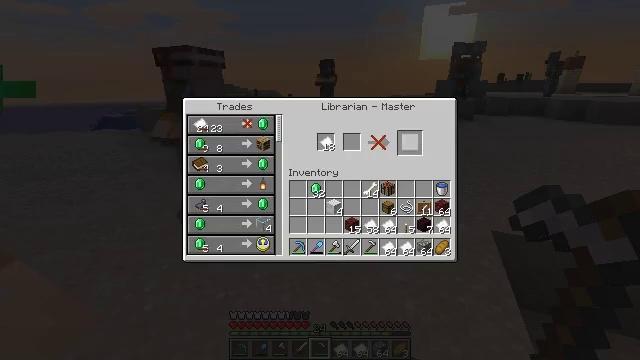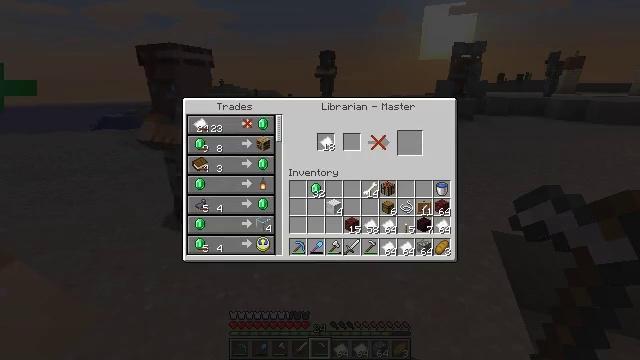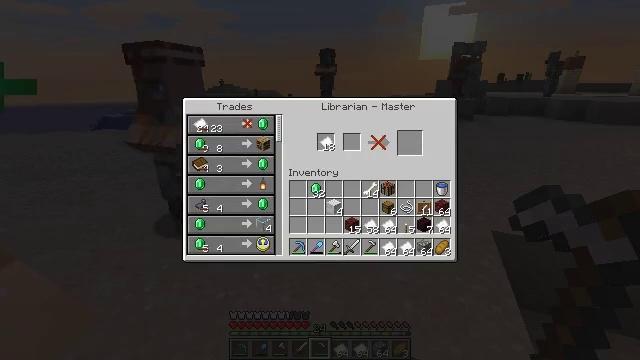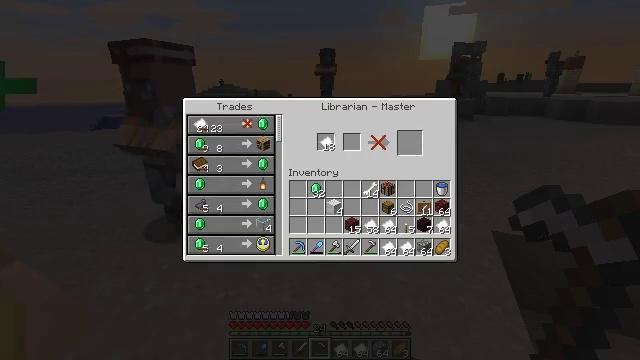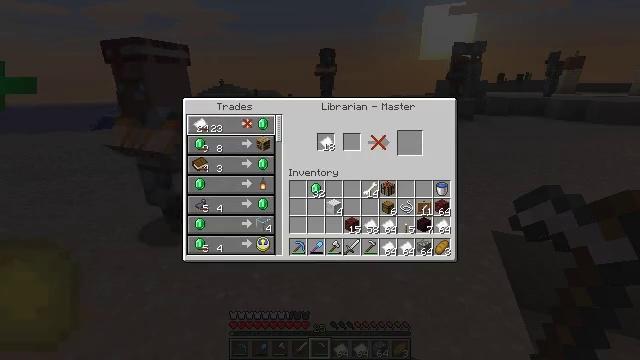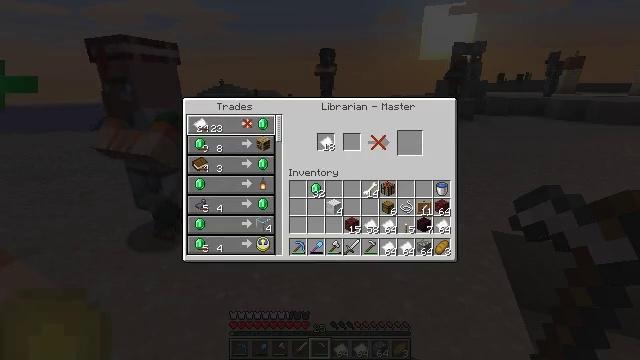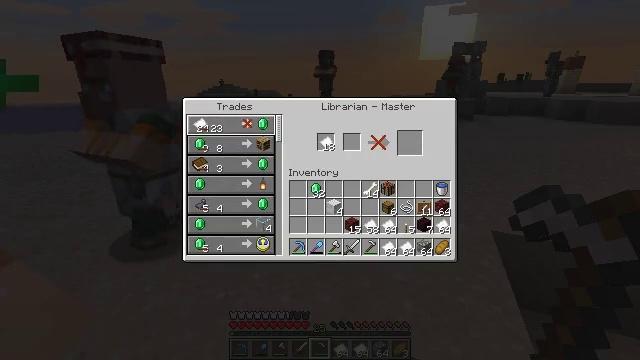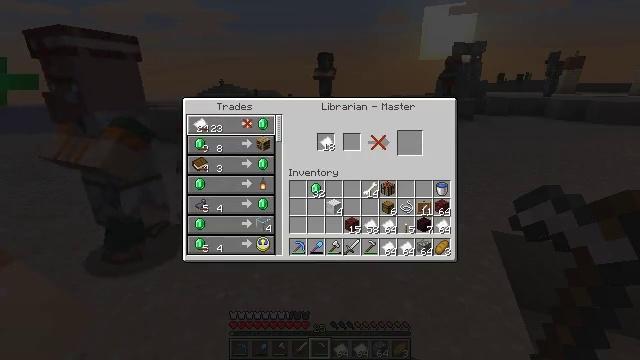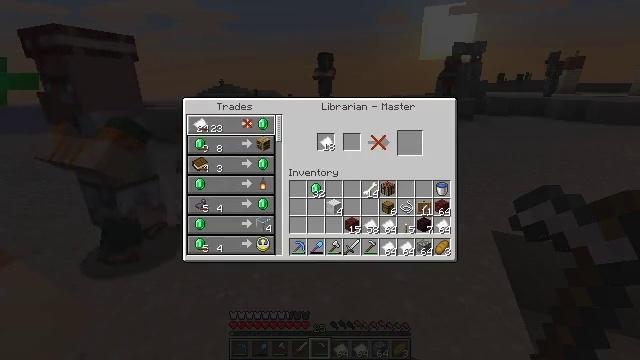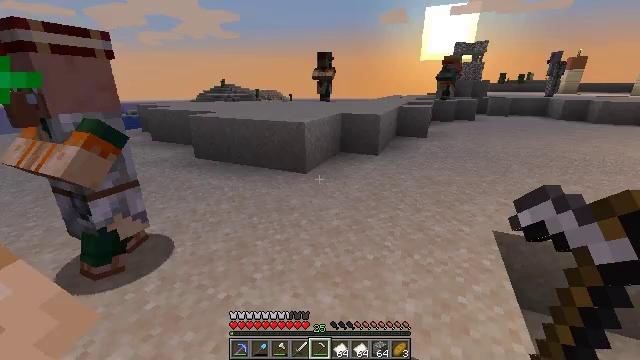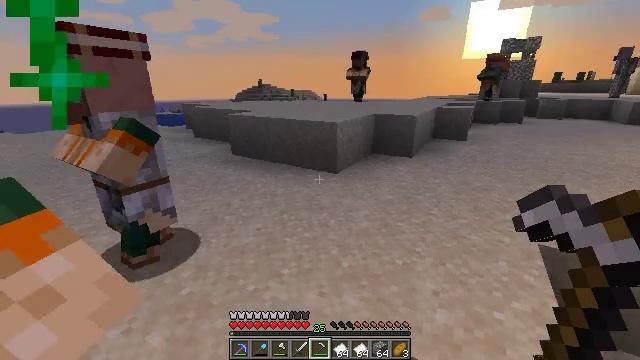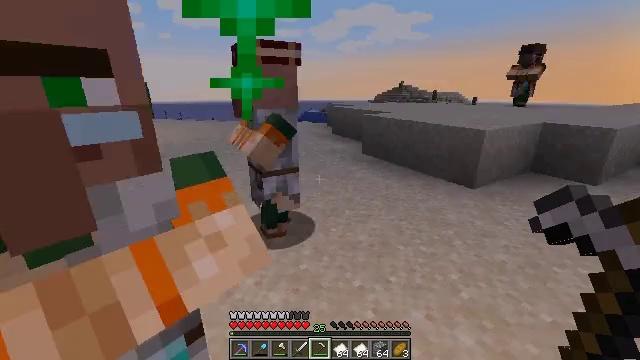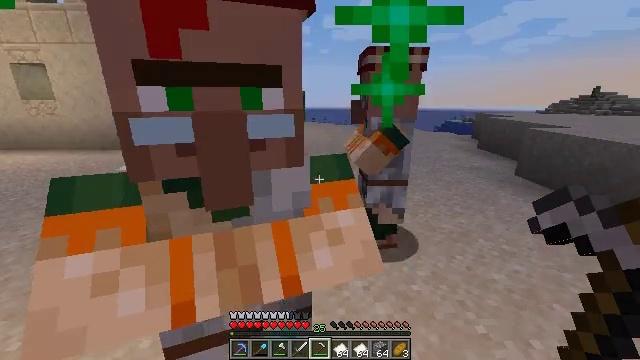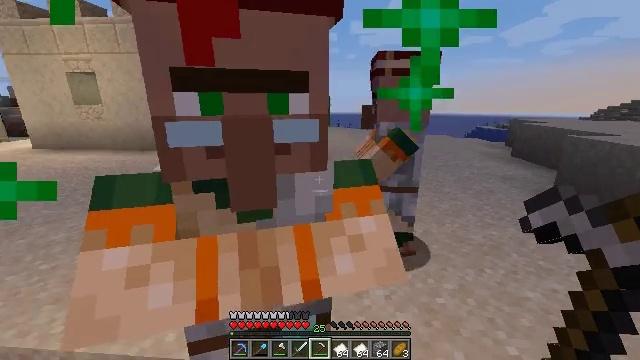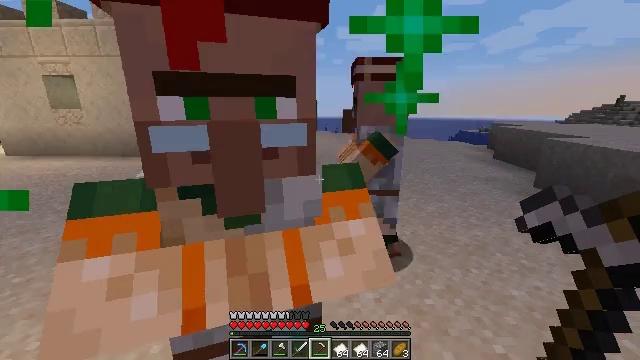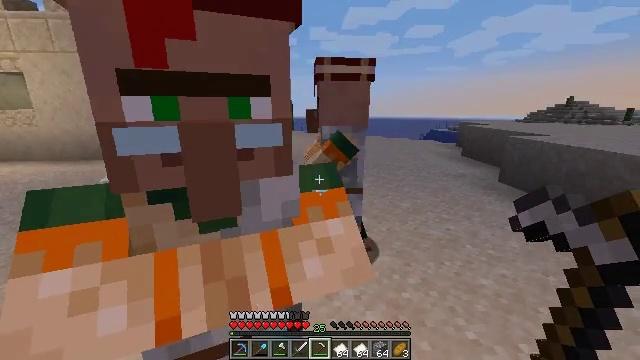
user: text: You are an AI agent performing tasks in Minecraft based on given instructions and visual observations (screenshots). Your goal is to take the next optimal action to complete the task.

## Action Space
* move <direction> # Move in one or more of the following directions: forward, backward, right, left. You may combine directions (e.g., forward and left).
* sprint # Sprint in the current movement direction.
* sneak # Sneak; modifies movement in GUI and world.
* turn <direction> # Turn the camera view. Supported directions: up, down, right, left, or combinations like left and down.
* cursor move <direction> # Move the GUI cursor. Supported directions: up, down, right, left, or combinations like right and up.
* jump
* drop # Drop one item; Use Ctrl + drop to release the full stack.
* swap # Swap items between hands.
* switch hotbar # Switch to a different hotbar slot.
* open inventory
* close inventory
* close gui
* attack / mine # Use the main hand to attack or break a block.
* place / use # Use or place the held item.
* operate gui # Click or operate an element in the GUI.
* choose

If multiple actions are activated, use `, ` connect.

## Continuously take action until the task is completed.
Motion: motion action
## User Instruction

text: Remove an iron hoe from the inventory.
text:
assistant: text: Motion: sneak, cursor move left, open gui
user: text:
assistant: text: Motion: sneak, cursor move left
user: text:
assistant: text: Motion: sneak, cursor move left
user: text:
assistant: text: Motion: sneak, cursor move left
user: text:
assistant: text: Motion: sneak
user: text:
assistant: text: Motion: no_op
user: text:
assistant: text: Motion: no_op
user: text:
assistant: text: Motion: no_op
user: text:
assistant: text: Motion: no_op
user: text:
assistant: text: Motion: turn left, close gui
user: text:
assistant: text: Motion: turn left
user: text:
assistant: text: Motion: turn left and up
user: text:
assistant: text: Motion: turn left and up
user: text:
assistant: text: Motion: turn right
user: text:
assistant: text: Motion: turn right
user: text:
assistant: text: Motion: turn left
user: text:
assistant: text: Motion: turn left
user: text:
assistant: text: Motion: no_op
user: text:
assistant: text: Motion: no_op
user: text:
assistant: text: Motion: no_op
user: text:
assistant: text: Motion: move right
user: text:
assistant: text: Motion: move right, turn left
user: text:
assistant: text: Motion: move forward and move right, turn left
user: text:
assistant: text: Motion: move forward and move right, turn left
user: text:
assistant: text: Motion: move forward and move right, turn left
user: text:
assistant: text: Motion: move forward and move right, turn left
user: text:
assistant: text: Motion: move forward and move right, turn left
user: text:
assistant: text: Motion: move forward and move right, turn left
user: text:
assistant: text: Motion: move forward, turn left
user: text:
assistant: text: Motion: move forward, turn left